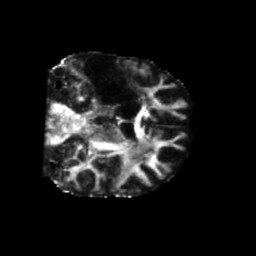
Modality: FA
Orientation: coronal
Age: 61
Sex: female
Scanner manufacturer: siemens
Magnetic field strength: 3 T
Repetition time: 5.25 s
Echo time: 0.08 s